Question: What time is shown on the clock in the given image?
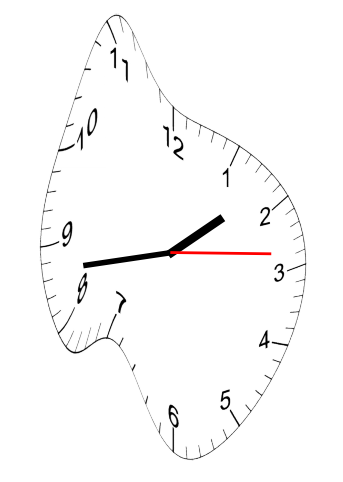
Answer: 01:43:14